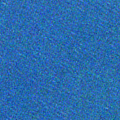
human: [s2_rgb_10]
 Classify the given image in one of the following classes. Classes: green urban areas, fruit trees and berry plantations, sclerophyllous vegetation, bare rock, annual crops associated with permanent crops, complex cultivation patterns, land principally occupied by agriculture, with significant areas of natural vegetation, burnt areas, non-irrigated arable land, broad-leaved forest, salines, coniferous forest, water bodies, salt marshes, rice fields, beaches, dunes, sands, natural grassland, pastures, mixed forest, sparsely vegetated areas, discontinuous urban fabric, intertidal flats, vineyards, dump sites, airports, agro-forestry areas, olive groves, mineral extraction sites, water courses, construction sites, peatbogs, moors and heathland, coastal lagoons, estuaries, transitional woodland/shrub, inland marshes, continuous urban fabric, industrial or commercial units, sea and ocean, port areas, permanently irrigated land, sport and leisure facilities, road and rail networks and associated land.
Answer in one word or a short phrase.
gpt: sea and ocean